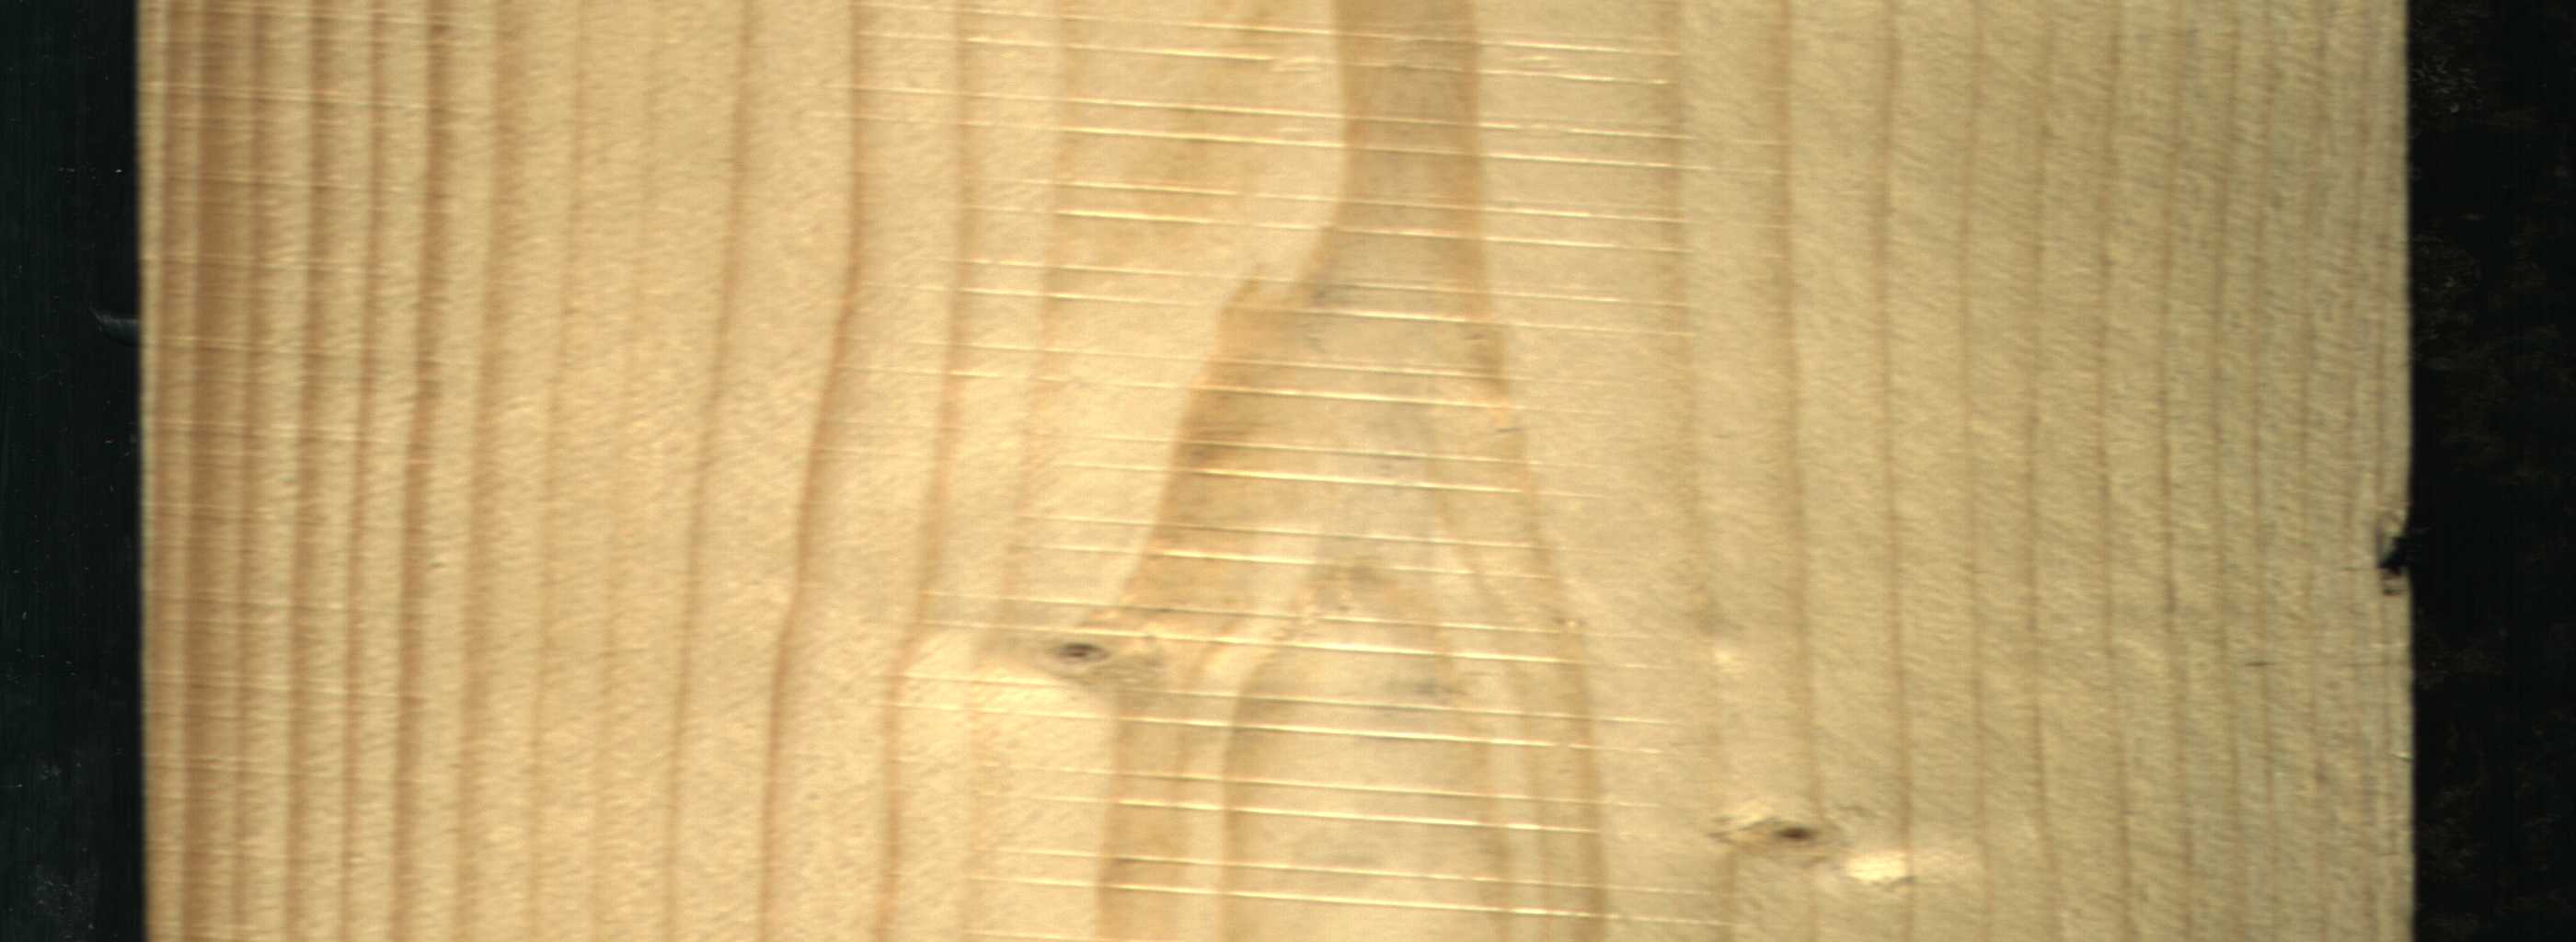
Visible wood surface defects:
Knot_missing
Live_Knot
Live_Knot